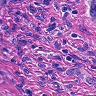
Metastatic tissue present: yes